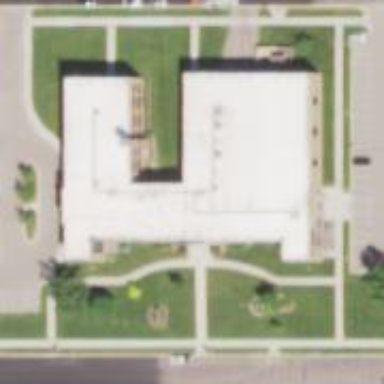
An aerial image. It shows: Community center building.